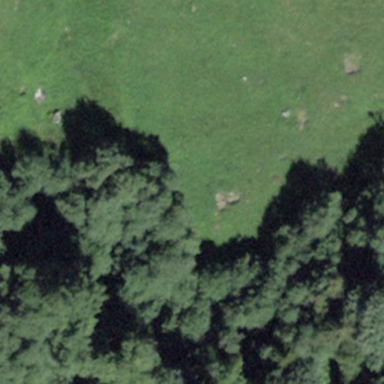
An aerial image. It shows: Forest area.